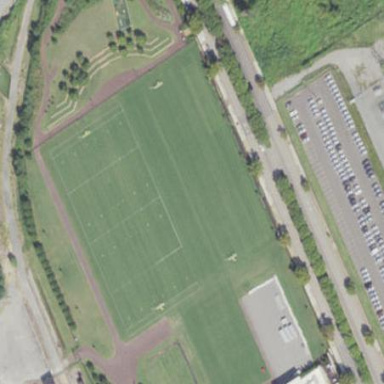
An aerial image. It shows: American football pitch for leisure and sport activities.